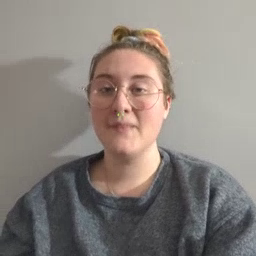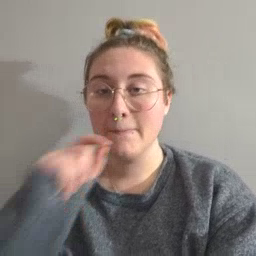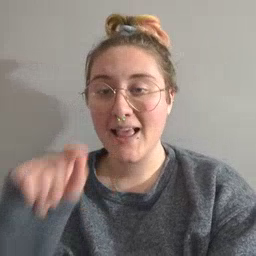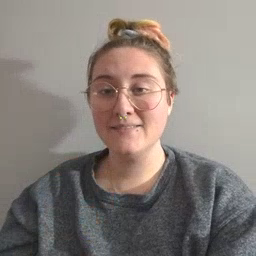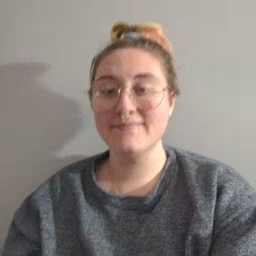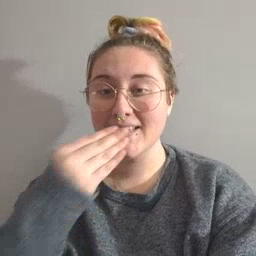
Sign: pen